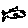
Label: fish